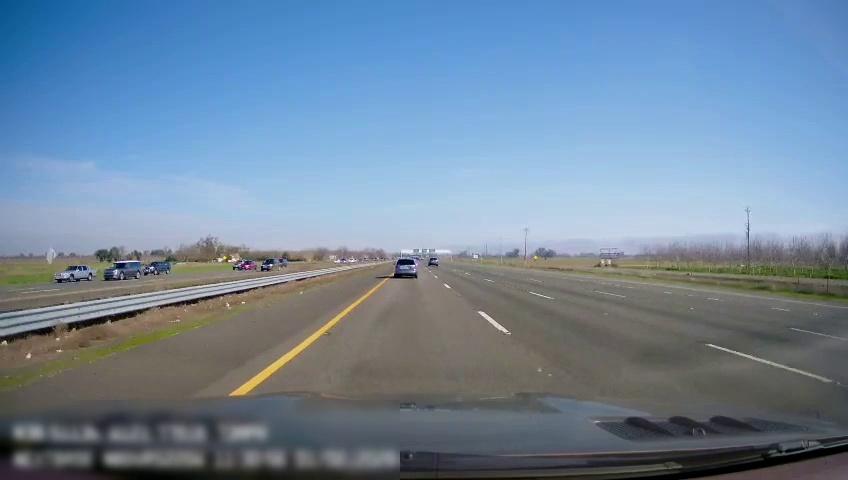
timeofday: Day
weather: Sunny
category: Drivable Space
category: Drivable Space
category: Vehicles | SUV
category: Vehicles | Car
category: Vehicles | SUV
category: Vehicles | SUV
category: Vehicles | SUV
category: Vehicles | Car
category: Vehicles | SUV
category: Vehicles | SUV
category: Vehicles | SUV
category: Lanes | Current Lane
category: Lanes | Current Lane
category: Lanes | Alternate Lane
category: Lanes | Alternate Lane
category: Lanes | Alternate Lane
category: Lanes | Alternate Lane
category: Lanes | Opposite Lane
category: Lanes | Opposite Lane